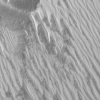
Atmospheric dust classification: not_dusty